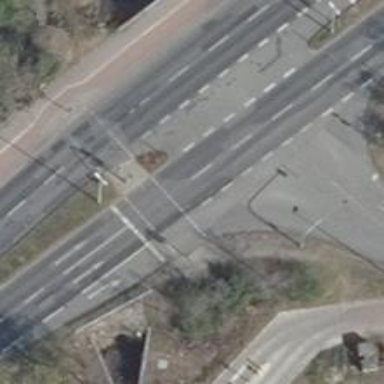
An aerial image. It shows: Road with traffic signals.